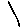
Label: line